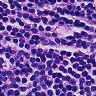
Metastatic tissue present: no